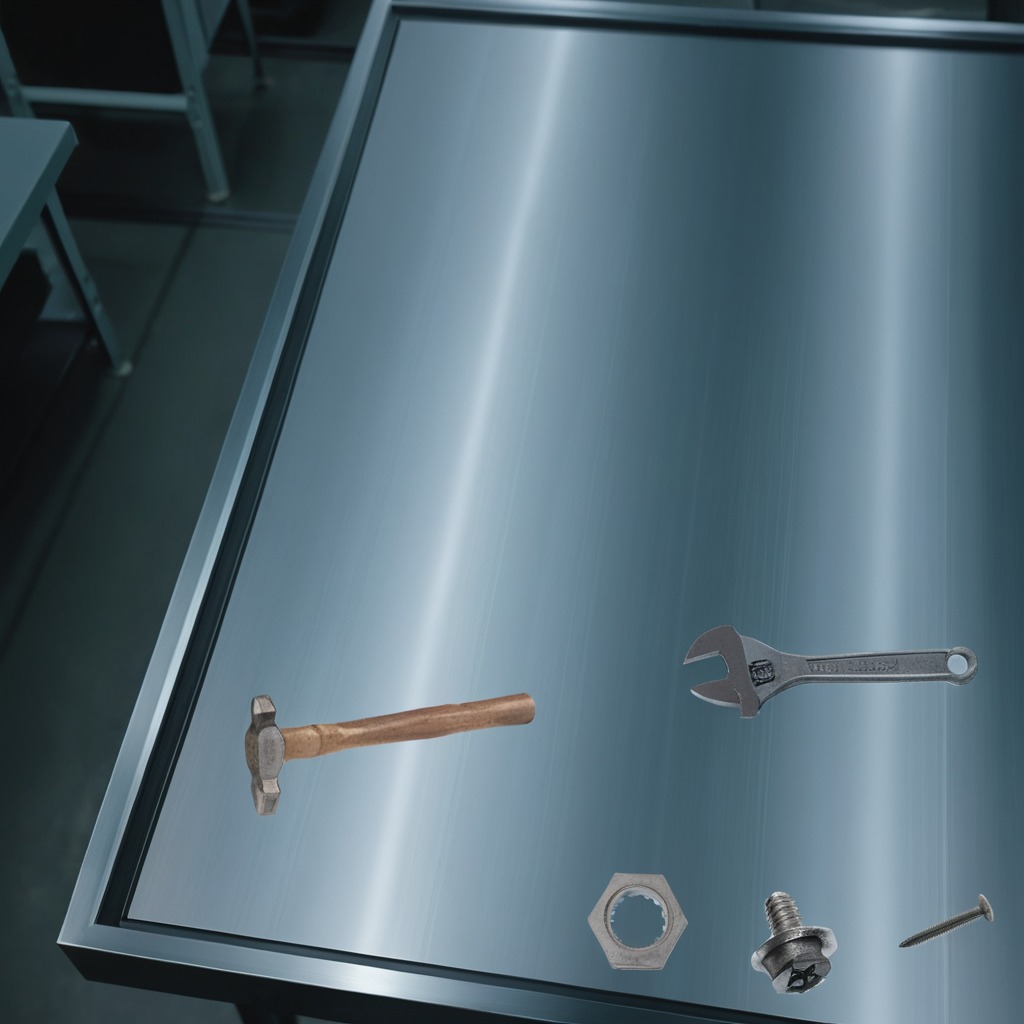
A hammer, an iron nail, a metal machine screw, a metal nut, and a wrench are lying on the metal table in a machine shop under fluorescent lights.